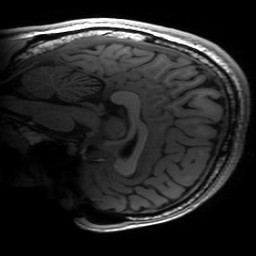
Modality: T1w
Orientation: sagittal
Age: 28
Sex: female
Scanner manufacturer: ge
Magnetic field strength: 3 T
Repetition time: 0.00724 s
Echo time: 0.0027 s